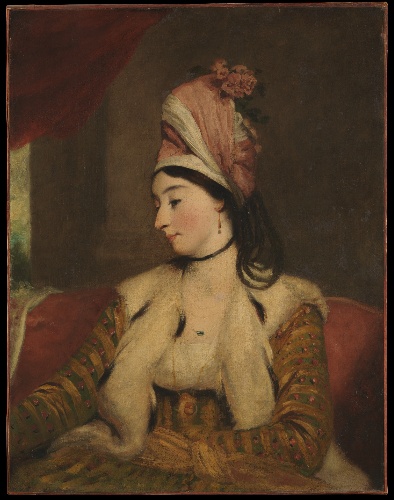
Title: Mrs. George Baldwin (Jane Maltass, 1763–1839)
Artist: Sir Joshua Reynolds
Artist bio: British, Plympton 1723–1792 London
Date: 1782 or later
Object type: Painting
Classification: Paintings
Medium: Oil on canvas
Dimensions: 36 1/8 x 29 1/8 in. (91.8 x 74 cm)
Department: European Paintings
Credit line: Gift of William T. Blodgett and his sister Eleanor Blodgett, in memory of their father, William T. Blodgett, one of the founders of the Museum, 1906
Accession year: 1906
Repository: Metropolitan Museum of Art, New York, NY
Tags: Portraits|Women